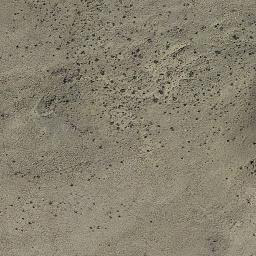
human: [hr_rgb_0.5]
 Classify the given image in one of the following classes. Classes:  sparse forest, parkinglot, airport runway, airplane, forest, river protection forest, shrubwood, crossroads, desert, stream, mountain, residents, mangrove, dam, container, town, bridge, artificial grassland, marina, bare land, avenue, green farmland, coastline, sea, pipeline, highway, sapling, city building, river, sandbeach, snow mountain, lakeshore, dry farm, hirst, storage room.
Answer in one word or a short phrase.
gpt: bare land